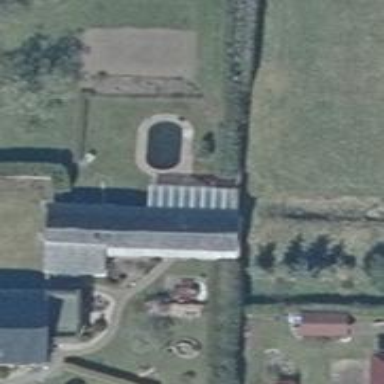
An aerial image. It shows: Swimming pool located in leisure land.